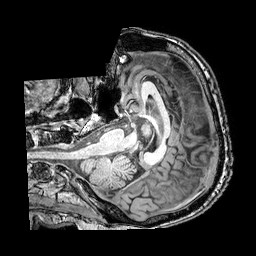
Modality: T1w
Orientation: axial
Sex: male
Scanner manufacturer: philips
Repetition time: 0.008364 s
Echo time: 0.0039 s